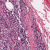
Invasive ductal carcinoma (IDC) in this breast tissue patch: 1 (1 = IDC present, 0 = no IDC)